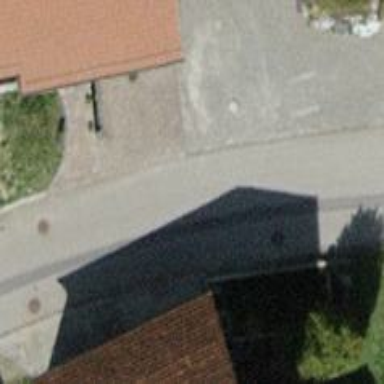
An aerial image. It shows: Paved residential road.